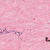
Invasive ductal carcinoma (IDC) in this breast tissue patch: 0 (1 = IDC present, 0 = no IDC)